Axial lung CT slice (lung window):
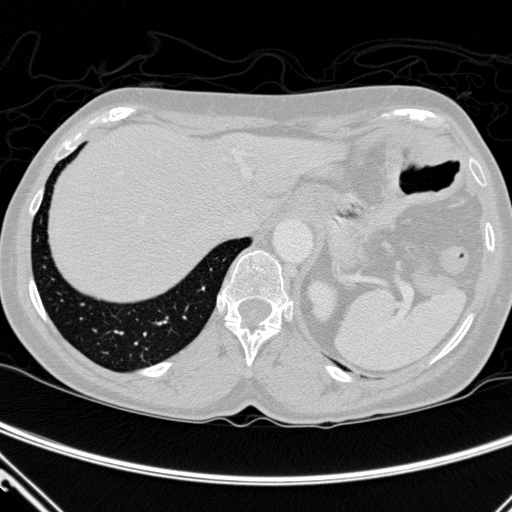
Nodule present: no